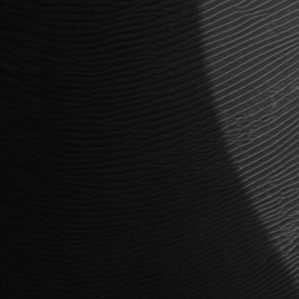
Label: frost